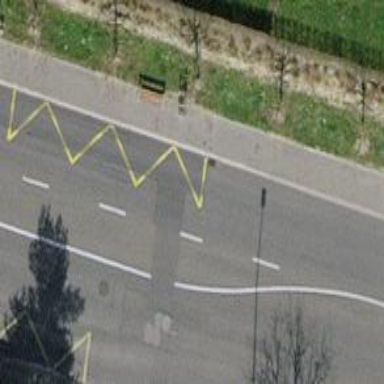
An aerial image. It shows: Bus stop with platform for public transport.